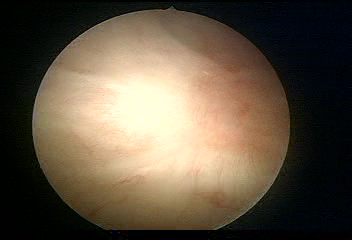
Modality: WLC
Class: Normal mucosa
Bladder cancer association: No